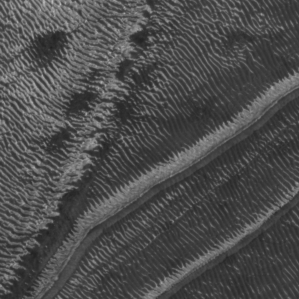
Label: frost